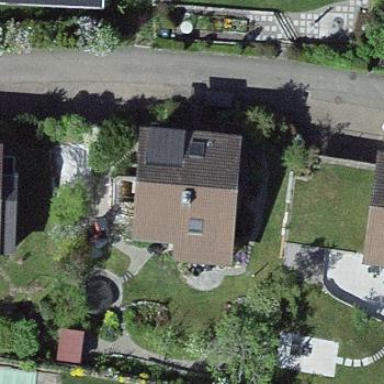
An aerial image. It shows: Gabled roofed house.